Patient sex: F
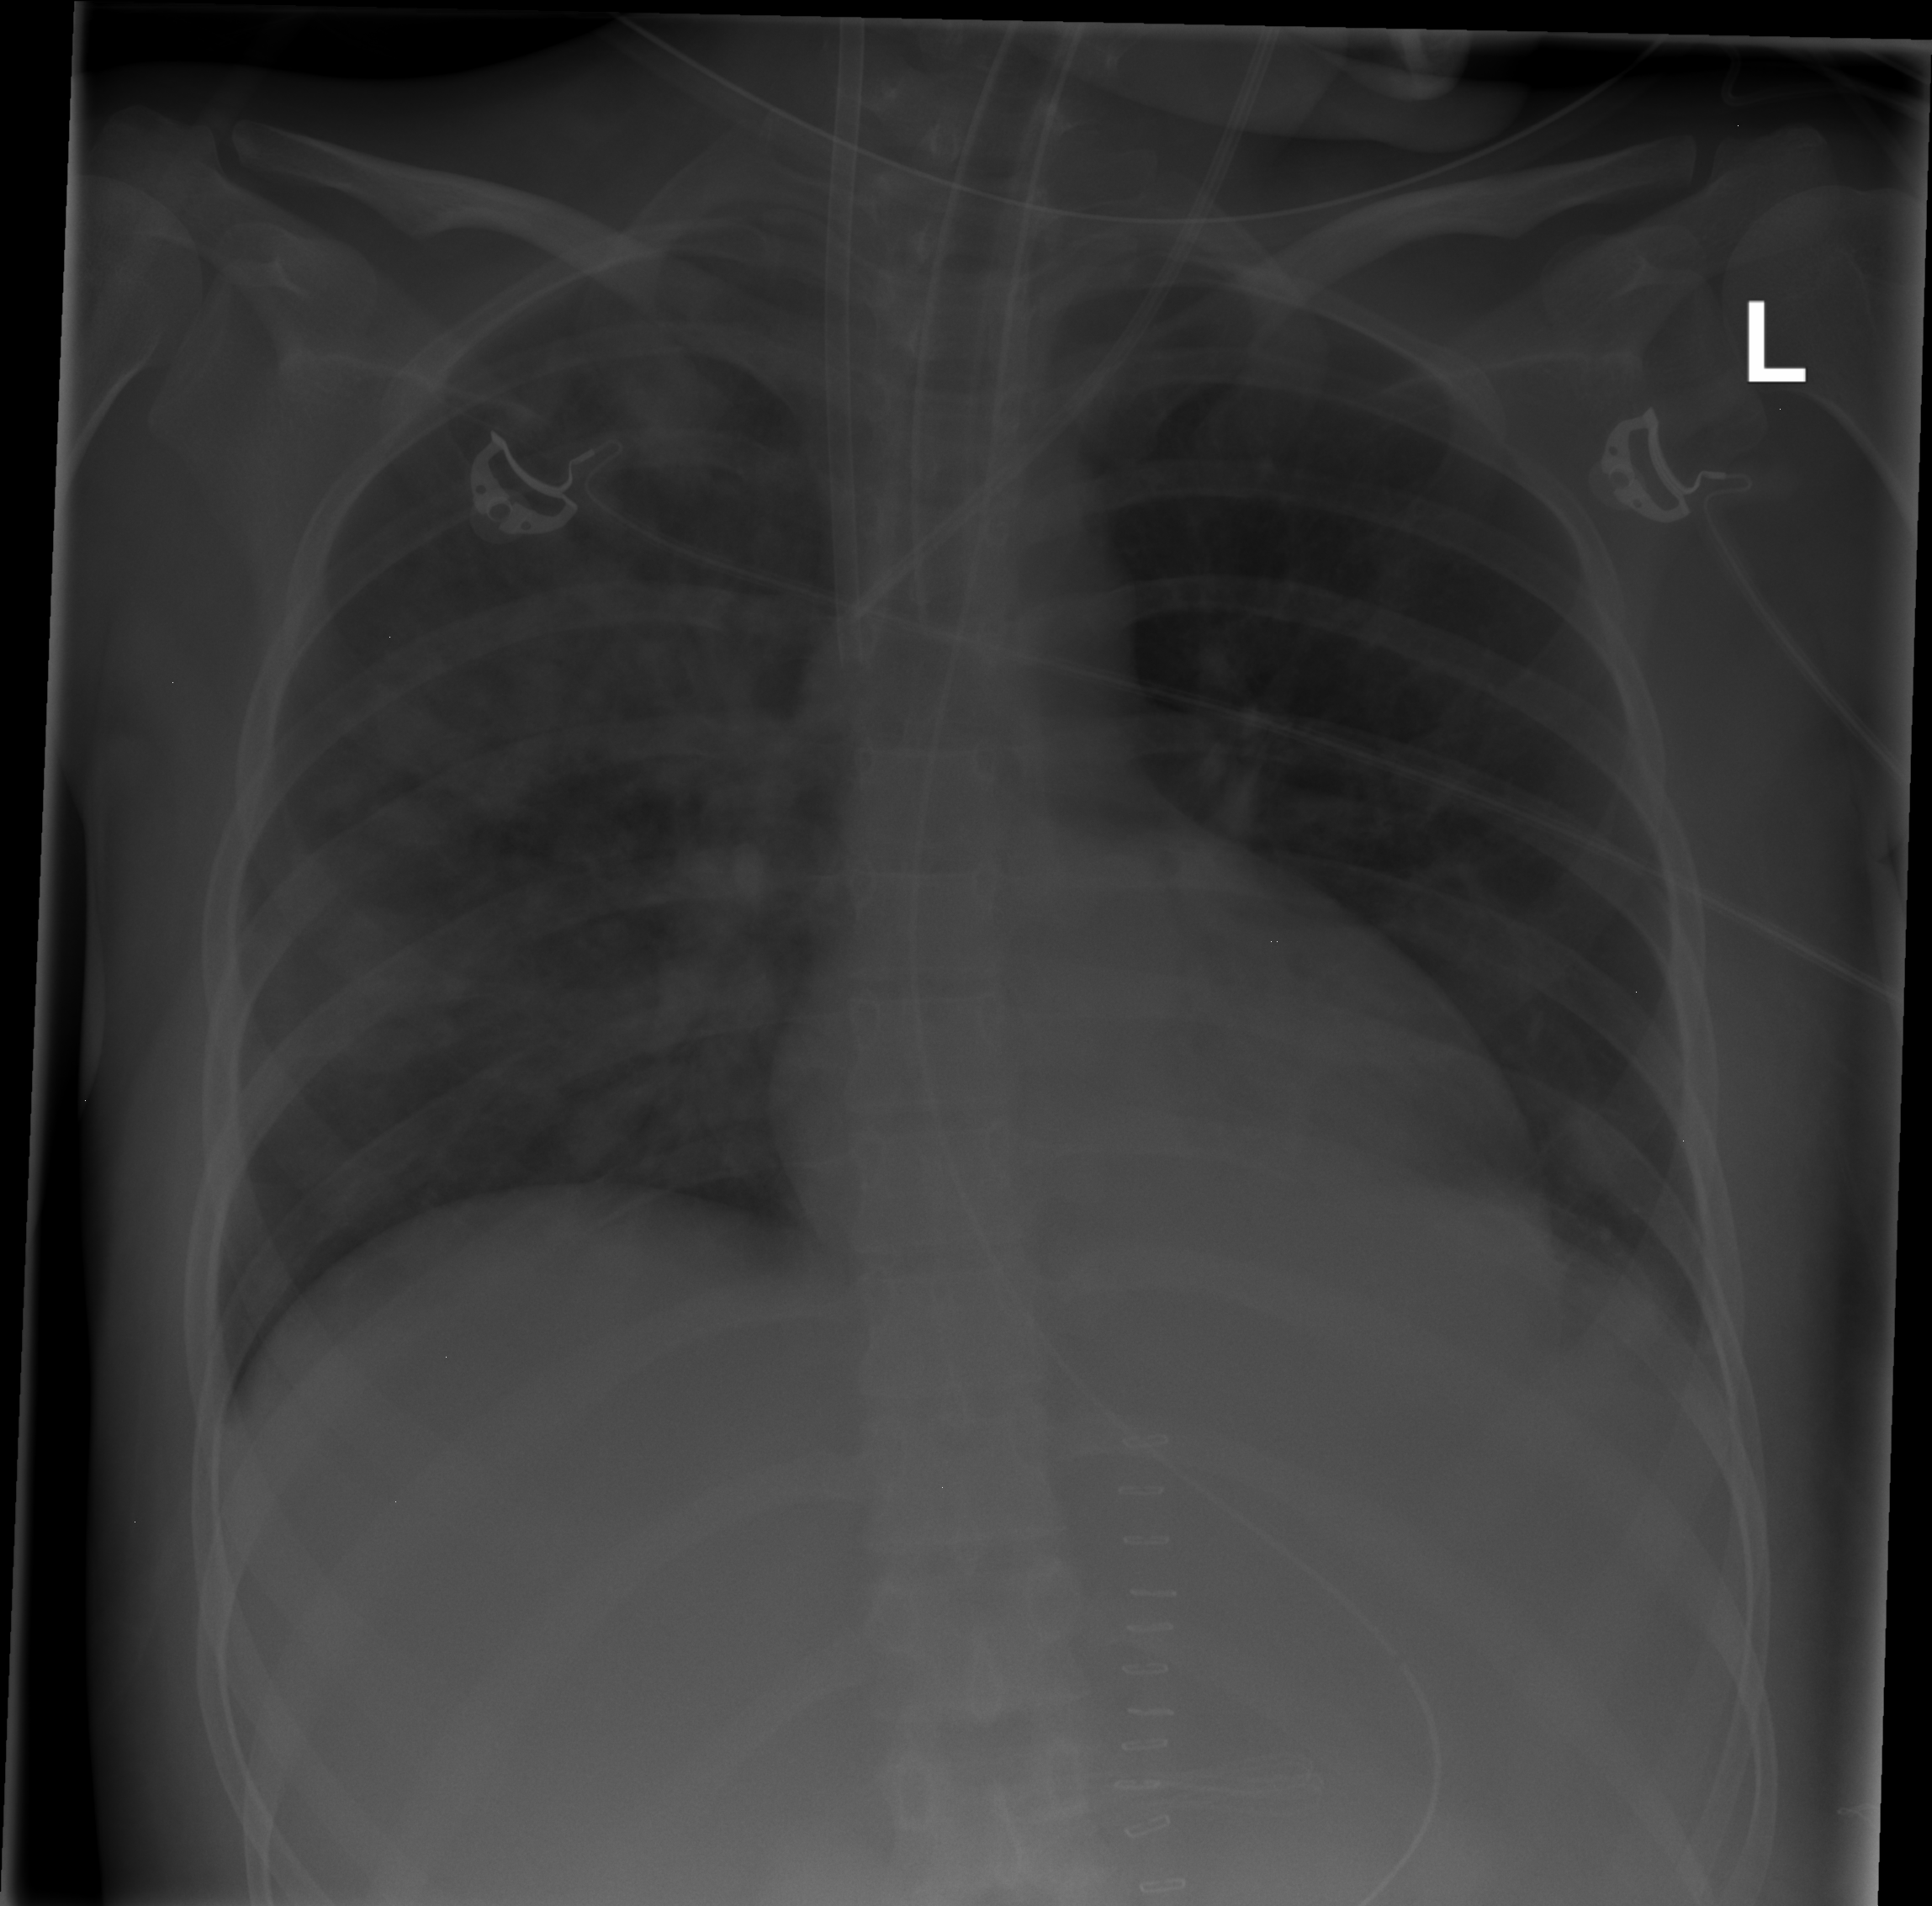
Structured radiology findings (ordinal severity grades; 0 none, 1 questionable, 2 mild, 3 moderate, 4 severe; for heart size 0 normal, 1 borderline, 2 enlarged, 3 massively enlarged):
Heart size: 0
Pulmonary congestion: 0
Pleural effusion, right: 0
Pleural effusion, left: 2
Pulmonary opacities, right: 3
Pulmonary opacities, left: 0
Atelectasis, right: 0
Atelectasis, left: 0